Question: Is it incorrect to use:
'''
from [app name] import views
'''
when you're inside that app?
I'm following the tutorial from the Django documentation website; and everything is working; however, I'm getting a syntax error (it still works though) every time I do the following:

*I'm using PyCharm
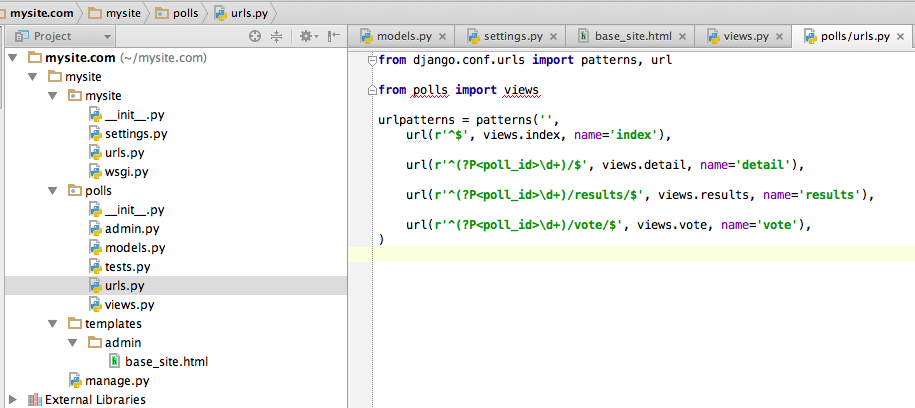
Answer: If you right click the 'mysite.com/mysite' folder and select 'Mark Directory As -> Source Root' you should be able to do 'from polls import views'